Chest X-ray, PA view. Patient: 75 years old, sex F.
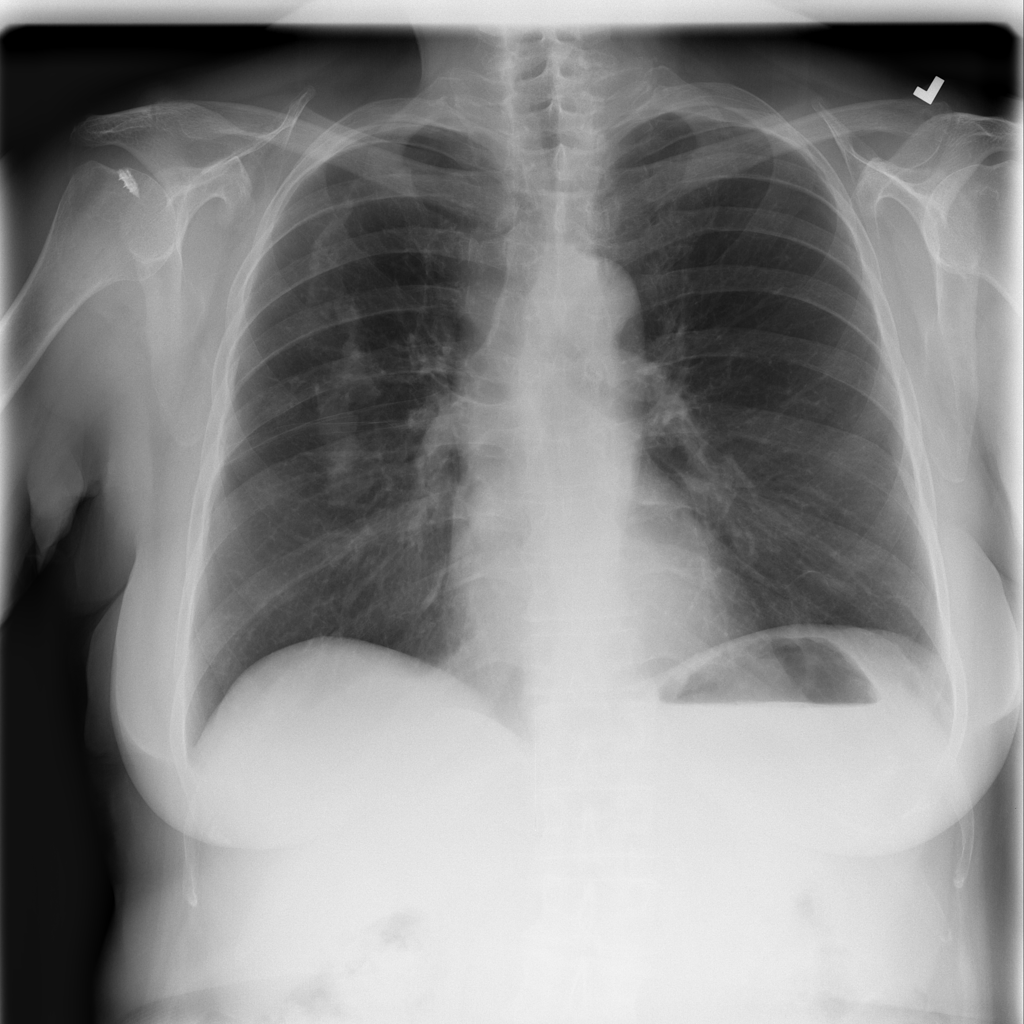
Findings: No Finding